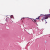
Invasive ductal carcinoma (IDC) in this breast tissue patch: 0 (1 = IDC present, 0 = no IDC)